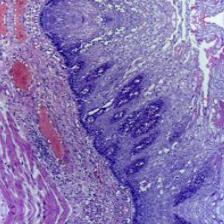
Diagnosis: Normal